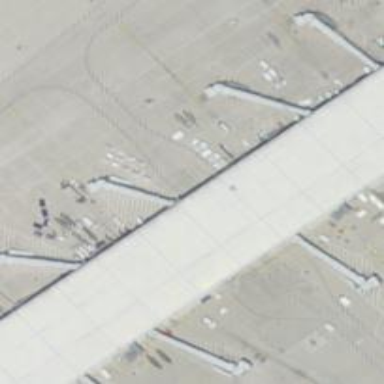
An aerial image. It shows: Airport gate.